Question: I'm trying to dynamically change a 'ListView' in my program. Every item has an 'ImageKey' and I use a 'SmallImageList' for them.
The problem is whenever I delete an item, the problem which was mentioned in <URL> appears:
> Before and after deleting an item:Code used:'''
// Add the images from an array of paths
foreach (string xFile in files)
{
thumbnails_imageList.Images.Add(xFile, images[xFile]);
files_lst.Items.Add(xFile, Path.GetFileNameWithoutExtension(xFile), xFile);
}
// Delete the selected key(s)
foreach (ListViewItem xItem in files_lst.SelectedItems)
{
files_lst.Items.Remove(xItem);
thumbnails_imageList.Images.RemoveByKey(xItem.Name);
}
'''
The answer in the question (which recommends not to remove images from the 'ImageList') doesn't meet my requirements because I add items with the same 'ImageKey' after removing, so, more than one 'Image's in 'SmallImageList.Images' get the same 'ImageKey', therefore images become inconsistent. Also the answer ignores the obvious memory leak.
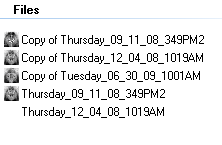
Answer: Unfortunately the removal of an 'Image' from the 'ImageList' indeed causes the indices of the 'Items' to move up. This means that internally the 'Keys' are no longer used but are mapped to the indices when adding or setting and then no longer kept intact.
So to workaround you can either..:
- Keep all 'Images' in the 'ImageList' and live with the unnecessary 'Images'. At 256x256pixels x 4 byte an 'Image' can have only 256k, so the memory waste will not be so big. (Note that no GDI+ resources are wasted, since an 'ImageList' doesn't create any handles for its 'Images'.) But given enough adding/removing the growing size of the 'ImageList' may become a problem..- Or you can work around by storing and resetting the 'ImageKeys'.
Here is an example:
'''
private void DeleteButton_Click(object sender, EventArgs e)
{
foreach (ListViewItem xItem in listView1.SelectedItems)
{
// maybe insert the loop below here (*)
listView1.Items.Remove(xItem);
// only delete when no longer in use:
string key = xItem.ImageKey;
if (listView1.Items.Cast<ListViewItem>().Count(x => x.ImageKey == key) == 0)
imageList1.Images.RemoveByKey(key);
}
// after deletions, restore the ImageKeys
// maybe add a check for Tag == null
foreach (ListViewItem xItem in listView1.Items)
xItem.ImageKey = xItem.Tag.ToString();
}
'''
For this to work you need to store the correct key strings. I chose to do so in the 'IListViewItem.Tag' property. You can do it when adding the 'Items' or right before the deleting:
'''
foreach (ListViewItem xItem in listView1.Items)
xItem.Tag = xItem.ImageKey; // (*)
'''